Question: I have this Python script which should adjust the coordinates of a set of triangular elements. The script should change the coordinates of the nodes from an element towards the centre of gravity of the element. The below image is a sketch I made of the problem.

However something is wrong in my script, and I can't figure out what. The coordinates are not changed in the correct direction and extra new coordinates are generated, while I only want to adjust the existing coordinates.
'''
coords = [[0.0, 0.0], [1.0, 0.0], [0.0, 1.0], [0.0, 0.0], [1.0, 1.0], [0.0, 1.0], [0.0, 1.0], [1.0, 1.0], [0.0, 2.0], [0.0, 2.0], [1.0, 1.0], [1.0, 2.0], [1.0, 1.0], [2.0, 1.0], [1.0, 2.0], [1.0, 2.0], [2.0, 1.0], [2.0, 2.0], [1.0, 1.0], [2.0, 0.0], [2.0, 1.0], [1.0, 0.0], [2.0, 0.0], [1.0, 1.0]]
elems = [[0, 1, 2], [3, 4, 5], [6, 7, 8], [9, 10, 11], [12, 13, 14], [15, 16, 17], [18, 19, 20], [21, 22, 23]]
#define vectors
def add_vectors(*points):
new_x = 0.0
new_y = 0.0
for point in points:
new_x += point[0]
new_y += point[1]
return [new_x, new_y]
def subtract_vectors(a, b):
new_x = a[0] - b[0]
new_y = a[1] - b[1]
return [new_x, new_y]
def mul_by_scalar(vector, scalar):
new_x = vector[0] * scalar
new_y = vector[1] * scalar
return [new_x, new_y]
#define triangles
triangles = []
for elem in elems:
triangles += [coords[e] for e in elem]
#adjust coordinates
CM = mul_by_scalar(add_vectors(*triangles), 1.0/3)
point_to_CM_vectors = []
for point in triangles:
point_to_CM_vectors.append(subtract_vectors(CM, point))
new_triangle = []
for elem in elems:
for point, motion in zip(triangles, point_to_CM_vectors):
new_triangle.append(add_vectors(point, mul_by_scalar(motion, 0.01)))
print 'triangles =', triangles
print 'new_triangle =', new_triangle
'''
Thanks in advance for any help!
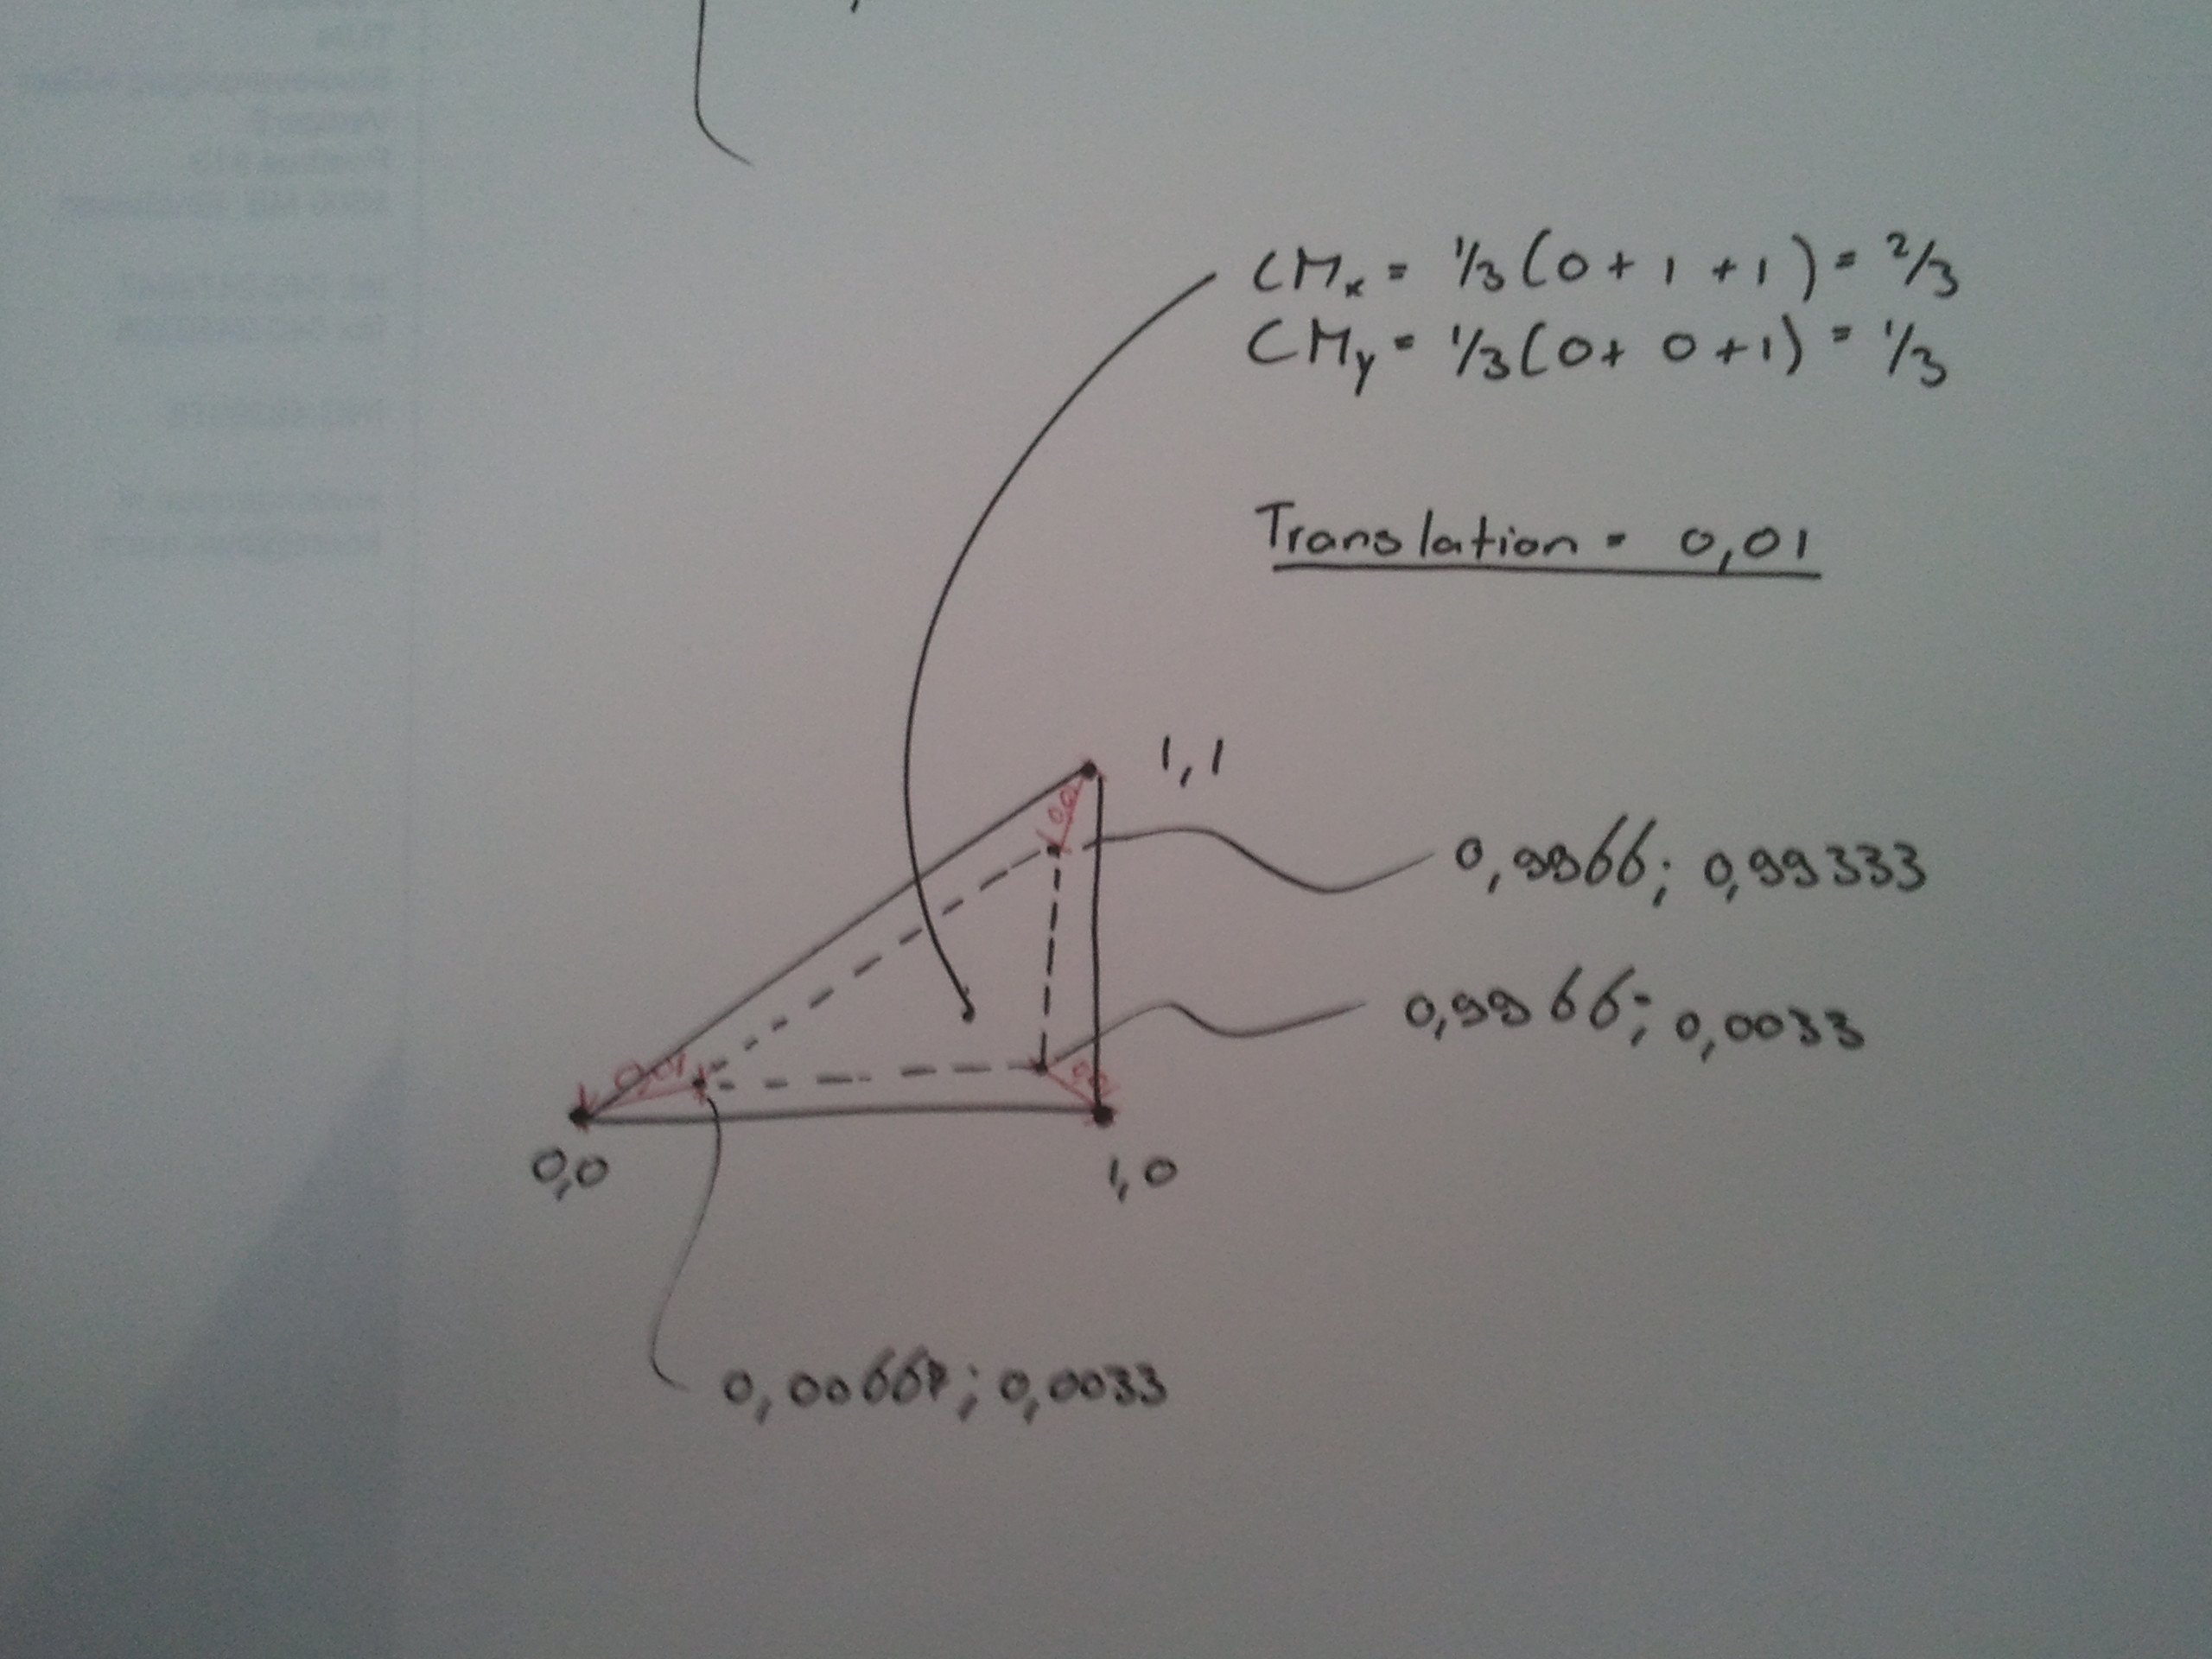
Answer: Here's a reworking of your problem using the vectorization operators provided by .
'''
import numpy as np
#define triangles
triangles = np.array([[coords[e] for e in elem] for elem in elems])
#find centroid of each triangle
CM = np.mean(triangles,axis=1)
#find vector from each point in triangle pointing towards centroid
point_to_CM_vectors = CM[:,np.newaxis] - triangles
#calculate similar triangles 1% smaller
new_triangle = triangles + 0.01*point_to_CM_vectors
'''